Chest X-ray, AP view. Patient: 81 years old, sex F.
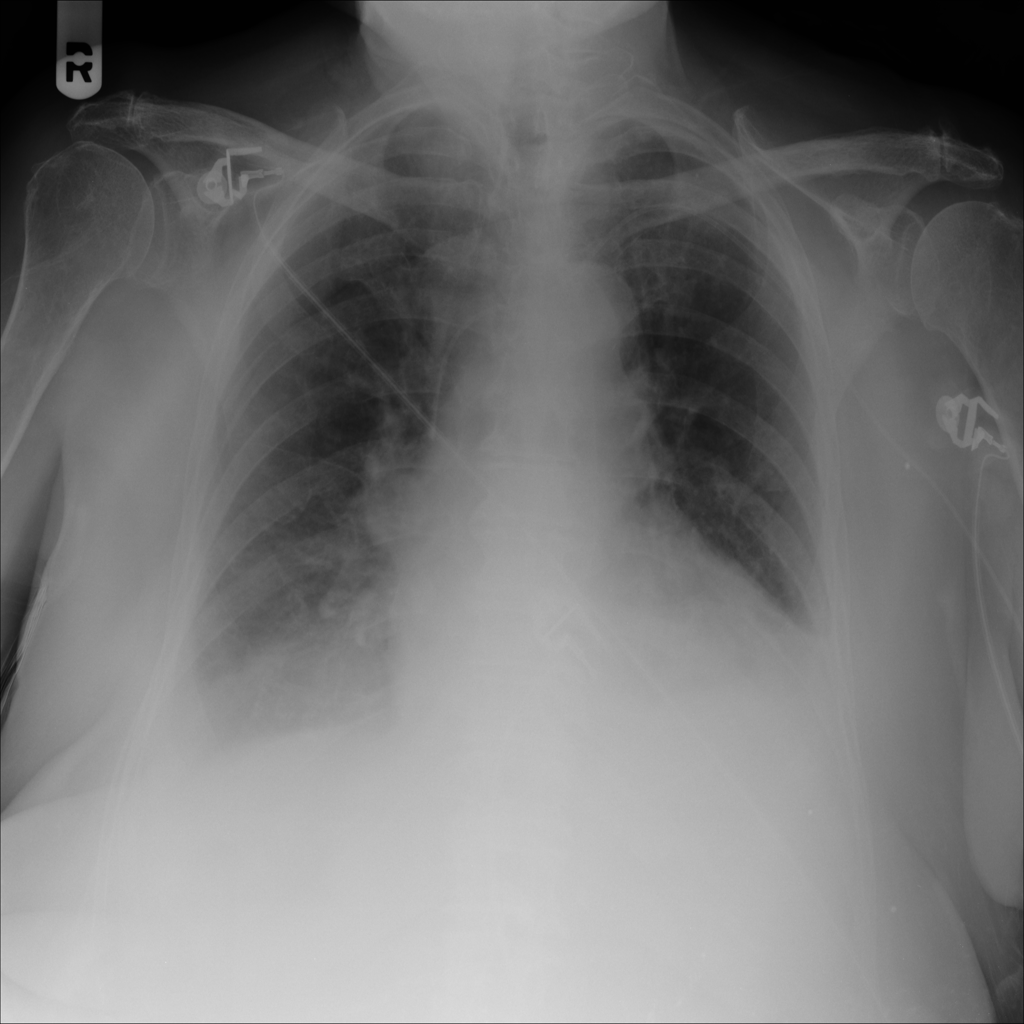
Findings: Atelectasis, Consolidation